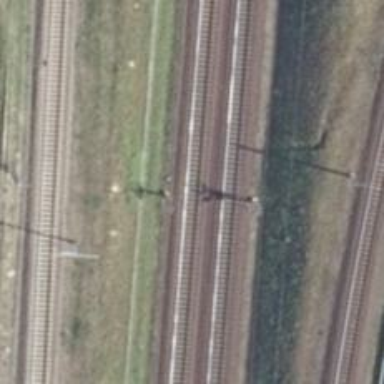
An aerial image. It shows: Railway signal.